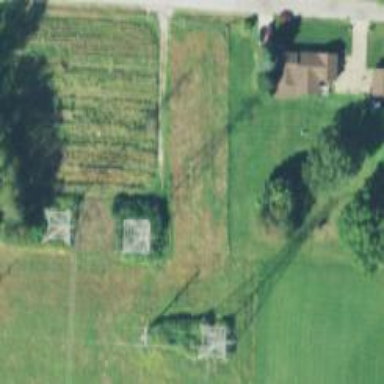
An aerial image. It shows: Lattice structure tower used for power distribution.